Field crop: maize
Growth stage: 2
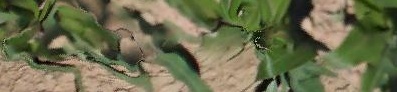
Species: maize